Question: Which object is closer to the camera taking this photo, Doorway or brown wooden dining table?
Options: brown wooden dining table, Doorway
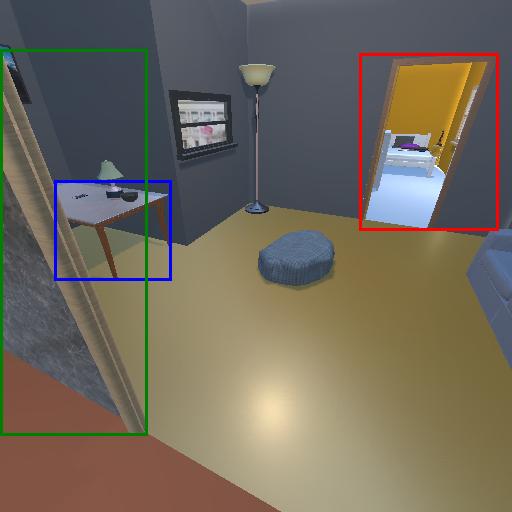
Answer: brown wooden dining table